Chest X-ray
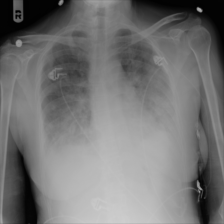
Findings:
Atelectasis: negative
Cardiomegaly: negative
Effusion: negative
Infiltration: positive
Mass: negative
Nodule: negative
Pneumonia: negative
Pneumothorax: negative
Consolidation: negative
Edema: negative
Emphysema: negative
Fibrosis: negative
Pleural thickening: negative
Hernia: negative